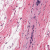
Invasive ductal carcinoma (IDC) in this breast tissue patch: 0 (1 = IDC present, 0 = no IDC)